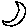
Label: moon